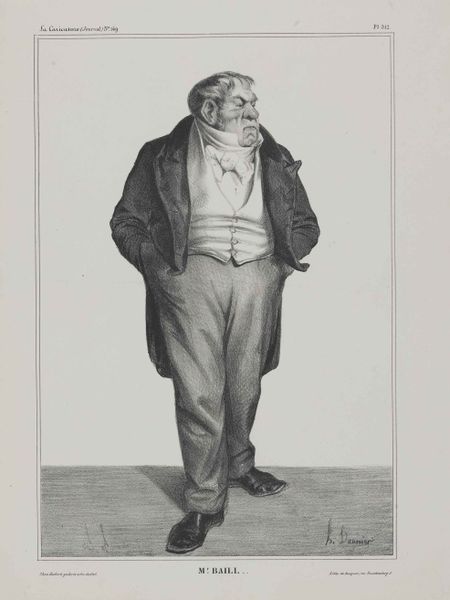
Titel: Portrait M. Baillot
Künstler: Honoré Daumier
Standort: Karlsruhe
Institution: Staatliche Kunsthalle Karlsruhe
Schlagwörter: kopf, mann, weiß, frankreich, frisur, grau, hintergrund, nase, ohr, schwarz, zeichnung, blick, tuch, weg, rock, schleife, alt, anzug, hemd, hose, jacke, augen, böse, falten, gesicht, knoten, kragen, mensch, rahmen, stehen, bildnis, hals, herr, hände, portrait, porträt, signatur, gehen, boden, haare, mantel, pose, stehend, stoff, augenbrauen, england, ohren, vornehm, bein, füße, schrift, papier, alter mann, fußboden, halsband, haltung, schuhe, grafik, weis, frack, karikatur, dick, krawatte, ernst, grimmig, halstuch, bauch, knöpfe, fliege, gehrock, jackett, revers, jacket, weste, geschlossen, masche, striche, name, fett, alter, unterschrift, kohle, druck, schwarz-weiß, schraffur, stich, portait, karrikatur, text, bürger, beschriftung, bleistift, proträt, stehkragen, schritt, tasche, gravur, mürrisch, daumier, hosentaschen, kravatte, veste, halbprofil, männlich, gespannt, wams, wrack, hosentasche, schreiten, miene, har, stellung, stoffhose, taschen, teuer, spielbein, standbein, kupferstich, donner, weise, englisch, schirft, statur, beobachtung, sacko, ärgerlich, hochmütig, grosse ohren, wissen, stämmig, helmd, halbschuhe, unfreundlich, honoré, dicker, gehroch, verbittert, wegsehen, gestaucht, schmoking, vatermörderkragen, dicke nase, en, gleichgültig, schlechte laune, mascherl, ascott, mr. baill, baill, hände in den hosentaschen, m.ball, abfällig, hosensack, hände in hosentasche, kropulent, mann mimik zeichnung portrait anzug weste leere, pantalons, mies gelaunt